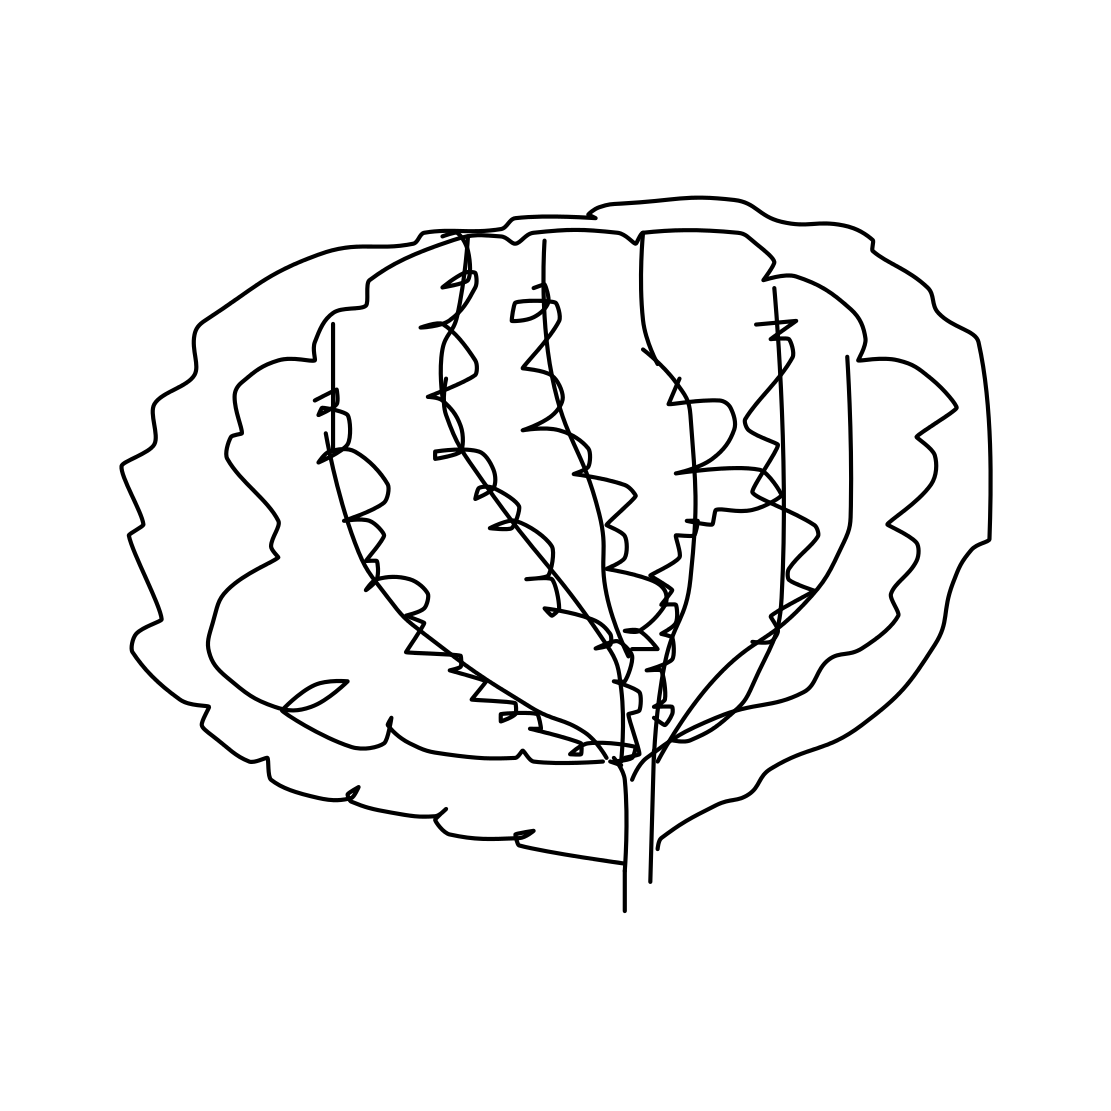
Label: bush